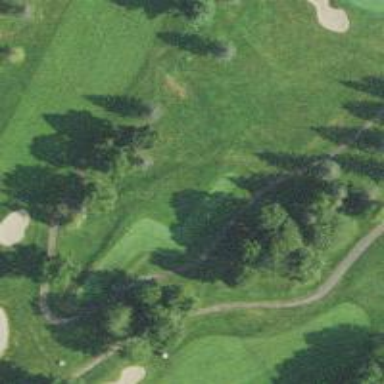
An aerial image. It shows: Golf tee on grassy land.